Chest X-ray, PA view. Patient: 76 years old, sex F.
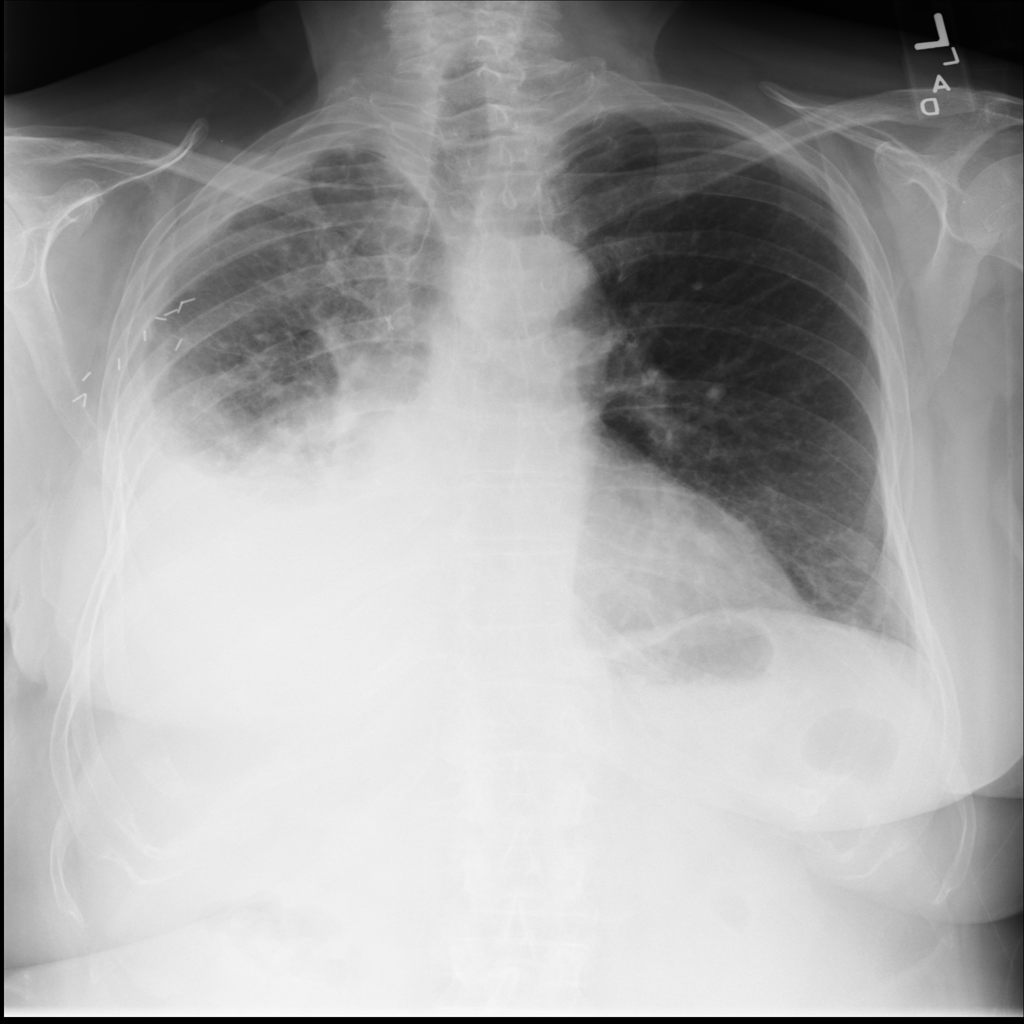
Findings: Effusion, Pneumothorax